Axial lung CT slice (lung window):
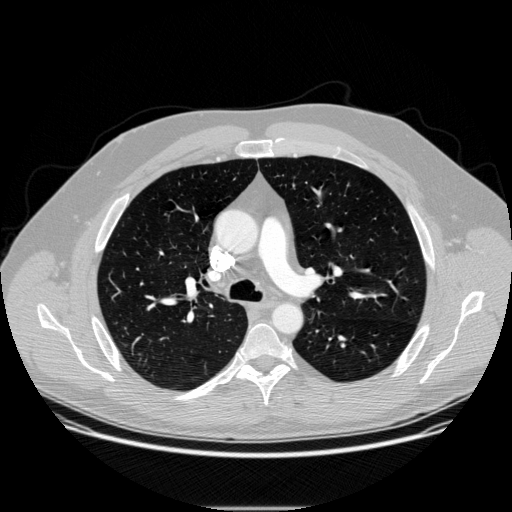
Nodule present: no